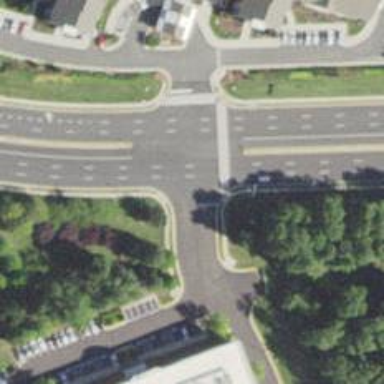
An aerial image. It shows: Unmarked road crossing.